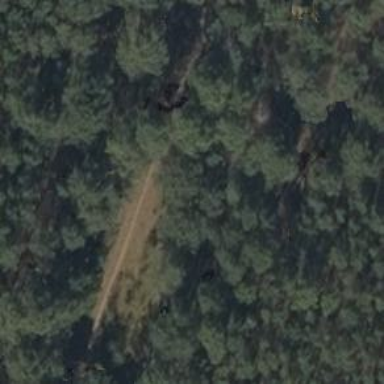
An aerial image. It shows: Historic abandoned railway on embankment.